Field crop: maize
Growth stage: 2
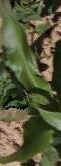
Species: maize